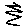
Label: zigzag